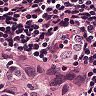
Metastatic tissue present: yes